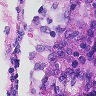
Metastatic tissue present: no